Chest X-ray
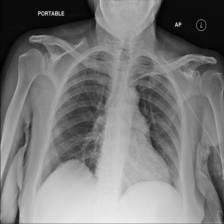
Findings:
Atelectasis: negative
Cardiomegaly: negative
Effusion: negative
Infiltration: negative
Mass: negative
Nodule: negative
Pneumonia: negative
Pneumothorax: negative
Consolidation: negative
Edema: negative
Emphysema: negative
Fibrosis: negative
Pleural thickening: negative
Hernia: negative